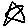
Label: star